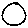
Label: circle